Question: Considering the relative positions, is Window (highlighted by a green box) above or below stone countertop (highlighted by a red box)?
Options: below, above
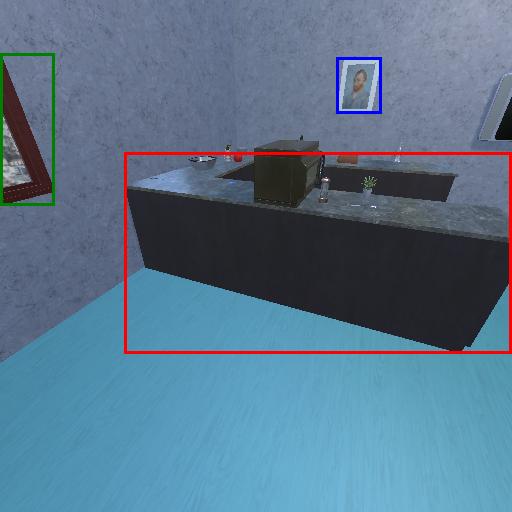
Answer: below